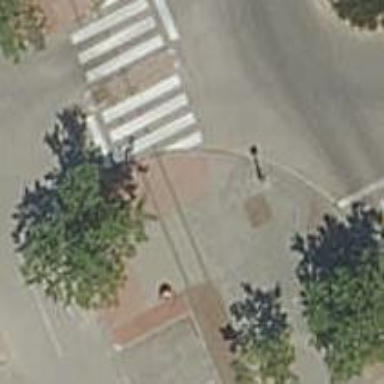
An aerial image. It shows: Uncontrolled zebra crossing on the road.